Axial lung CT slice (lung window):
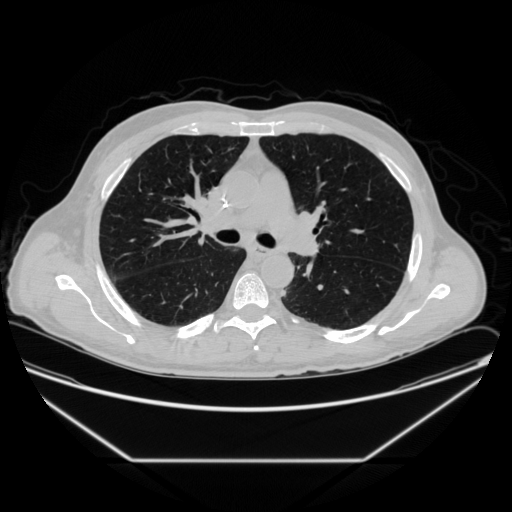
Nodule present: yes
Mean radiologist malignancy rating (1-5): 2.667